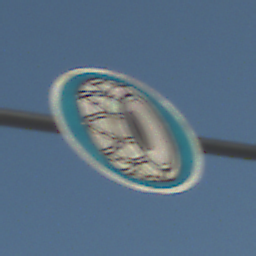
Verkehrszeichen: SchneekettenVorgeschrieben
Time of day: SunriseSunset
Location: Outdoor (Special)
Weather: Clear
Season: NotSpecified
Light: Natural